Question: I have a map method in my JSX file that returns grades from MongoDB intro a table column, separated by comma. I would like to add another column where I would calculate average for each row.
This is how it should look:
This is my code:
'''
{studentsGrades
.filter((a) => Number(a.partial) === Number(semester))
.map((grade, i) => {
return (
<tr key={i}>
<td className="alignRight">
<span>{getSubjectName(grade.userSubject)}</span>
</td>
<td>{grade.grade}</td> // returns a value of a grade
<td>{
"here should be average grade"
}
</td>
</tr>
);
})}
'''
EDIT: This is my getSubjectGrades function:
'''
const getSubjectGrades = async () => {
const gradesSubject = await axios.post('/subjectGrade/all', {
ids,
});
if (isSubscribed) {
let prevSubjectID = "";
let prevPartial = 0;
let gradesSubjectData = [];
for (var i = 0; i < gradesSubject.data.length; i++) {
if (
gradesSubject.data[i].userSubject != prevSubjectID ||
gradesSubject.data[i].partial != prevPartial
) {
gradesSubjectData.push(gradesSubject.data[i]);
prevSubjectID = gradesSubject.data[i].userSubject;
prevPartial = gradesSubject.data[i].partial;
} else {
if (prevPartial == gradesSubject.data[i].partial)
gradesSubjectData[gradesSubjectData.length - 1].grade +=
"," + gradesSubject.data[i].grade;
}
}
setStudentsGrades(gradesSubjectData);
}
};
'''
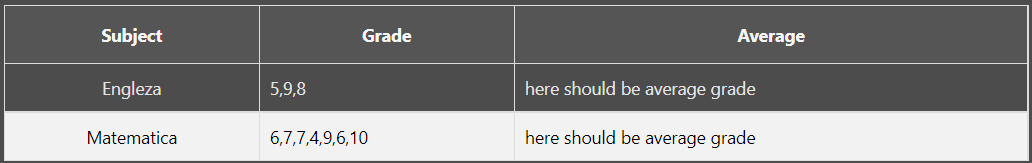
Answer: It seems that 'grade.grade' is a string of comma delimited numbers, if that is the case, you could convert it to an array of numbers using something like this: 'grade.grade.split(',').map(v => Number(v))' and then calculate the average using something like this: '.reduce((a, c, i, arr) => ((a += c), ((i === arr.length - 1) ? (a /= arr.length) : a)));'
Here is a complete example:
'''
<td>{ grade.grade.split(',').map(v => Number(v)).reduce((a, c, i, arr) => ((a += c), ((i === arr.length - 1) ? (a /= arr.length) : a))) }</td>
'''